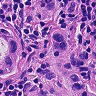
Metastatic tissue present: yes